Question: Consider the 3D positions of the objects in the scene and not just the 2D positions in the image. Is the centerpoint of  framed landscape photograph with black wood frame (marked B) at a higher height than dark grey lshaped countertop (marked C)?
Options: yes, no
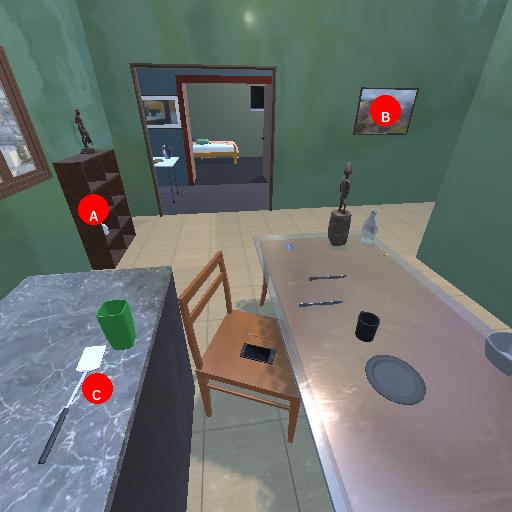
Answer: yes